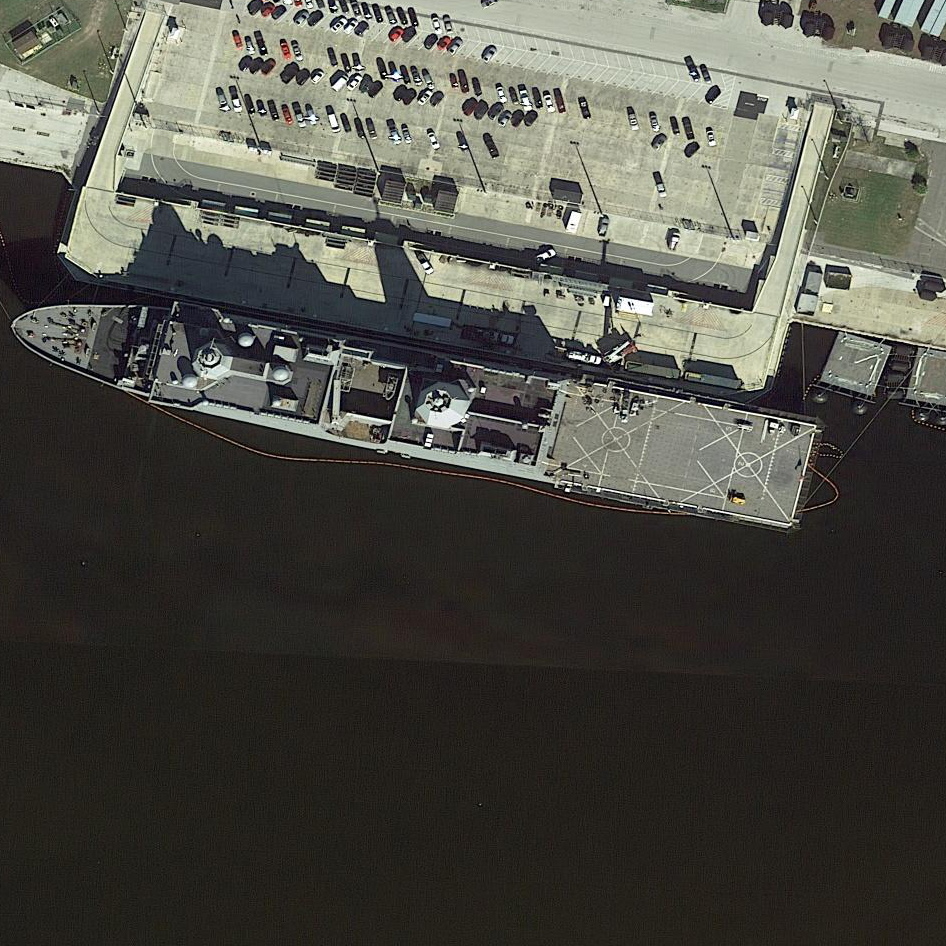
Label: combat